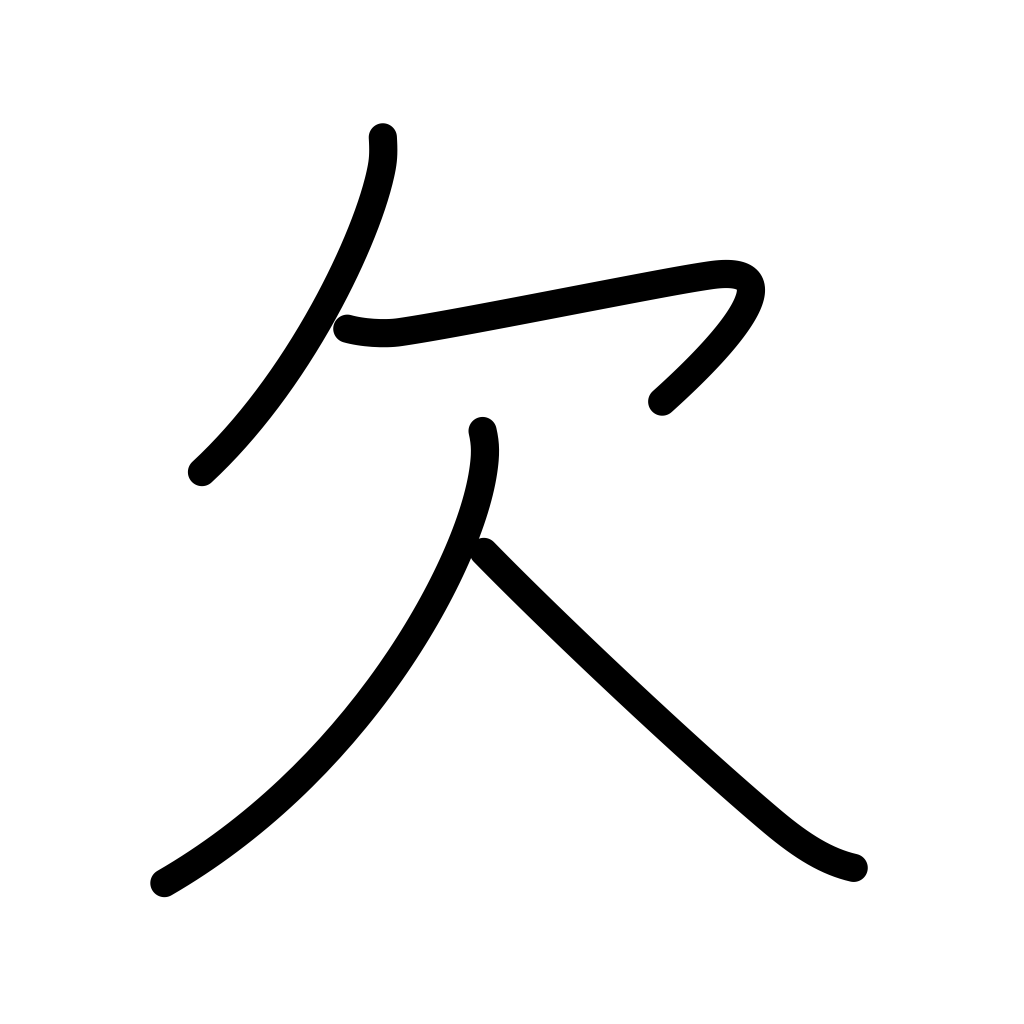
Meaning: lack, gap, fail